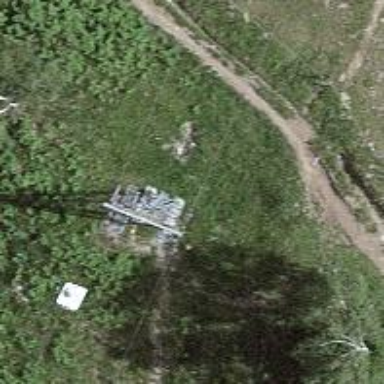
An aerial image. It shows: Chair lift.